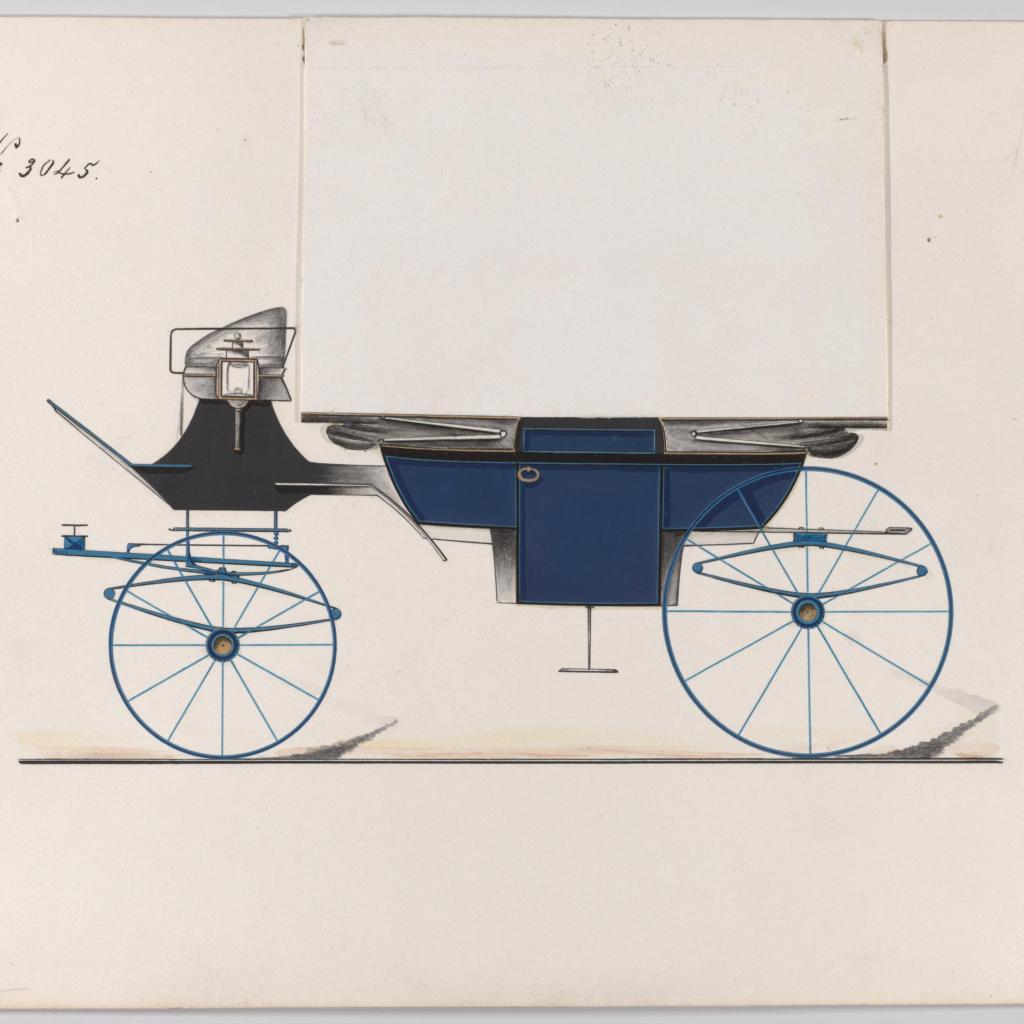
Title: Design for Landau, No. 3045
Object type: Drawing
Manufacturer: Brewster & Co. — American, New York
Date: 1874
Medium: Pen and black ink, watercolor and gouache, with gum arabic
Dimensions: sheet: 6 3/4 x 9 9/16 in. (17.1 x 24.3 cm)
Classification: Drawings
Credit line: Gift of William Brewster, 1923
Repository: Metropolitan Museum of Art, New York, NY